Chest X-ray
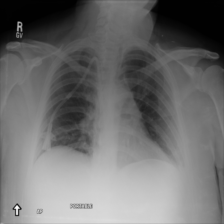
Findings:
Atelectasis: positive
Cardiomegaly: negative
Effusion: negative
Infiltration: negative
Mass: negative
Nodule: negative
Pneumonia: negative
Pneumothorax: negative
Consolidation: negative
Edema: negative
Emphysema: negative
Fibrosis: negative
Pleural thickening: negative
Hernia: negative